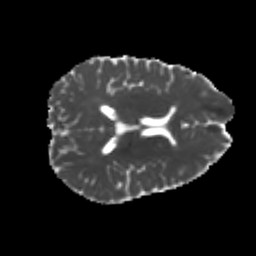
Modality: MD
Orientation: axial
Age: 24
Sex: male
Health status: healthy
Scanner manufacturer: philips
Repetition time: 7.385 s
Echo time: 0.08599 s